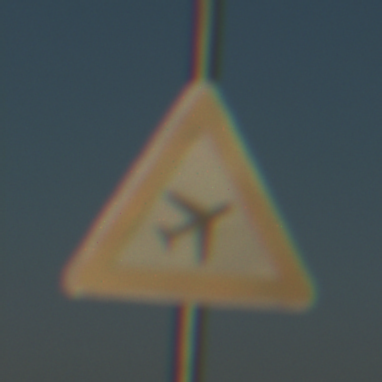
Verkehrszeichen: FlugbetriebLinks
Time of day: SunriseSunset
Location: Outdoor (Beach)
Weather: Clear
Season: NotSpecified
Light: Natural